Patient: sex F, age 57
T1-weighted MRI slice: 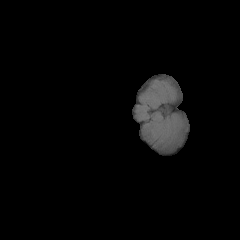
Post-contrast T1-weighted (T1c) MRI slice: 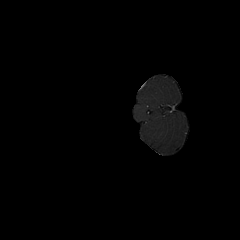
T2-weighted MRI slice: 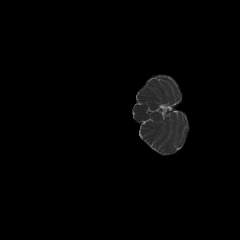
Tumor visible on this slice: no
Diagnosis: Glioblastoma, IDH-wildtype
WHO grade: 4